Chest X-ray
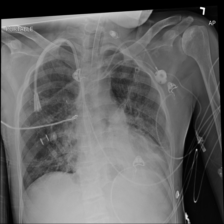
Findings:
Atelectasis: positive
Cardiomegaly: negative
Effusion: negative
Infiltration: positive
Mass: negative
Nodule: negative
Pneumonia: negative
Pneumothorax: negative
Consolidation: negative
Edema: negative
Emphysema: negative
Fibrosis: negative
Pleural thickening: negative
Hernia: negative